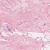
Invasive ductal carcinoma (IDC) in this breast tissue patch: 0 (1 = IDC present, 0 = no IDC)